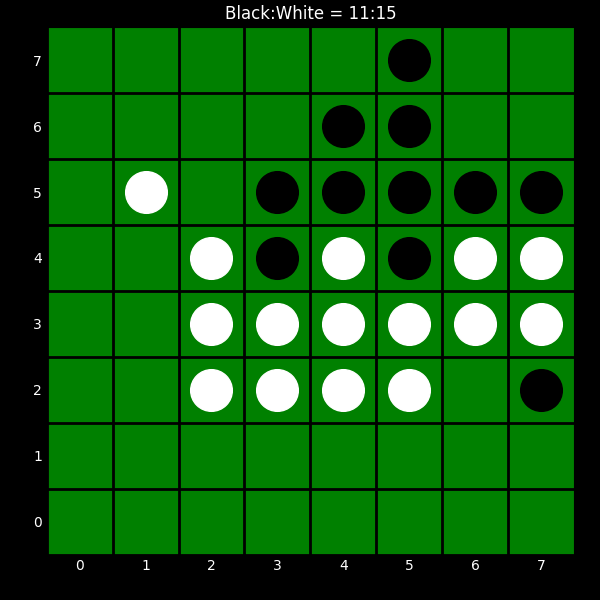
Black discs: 11
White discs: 15